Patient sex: M
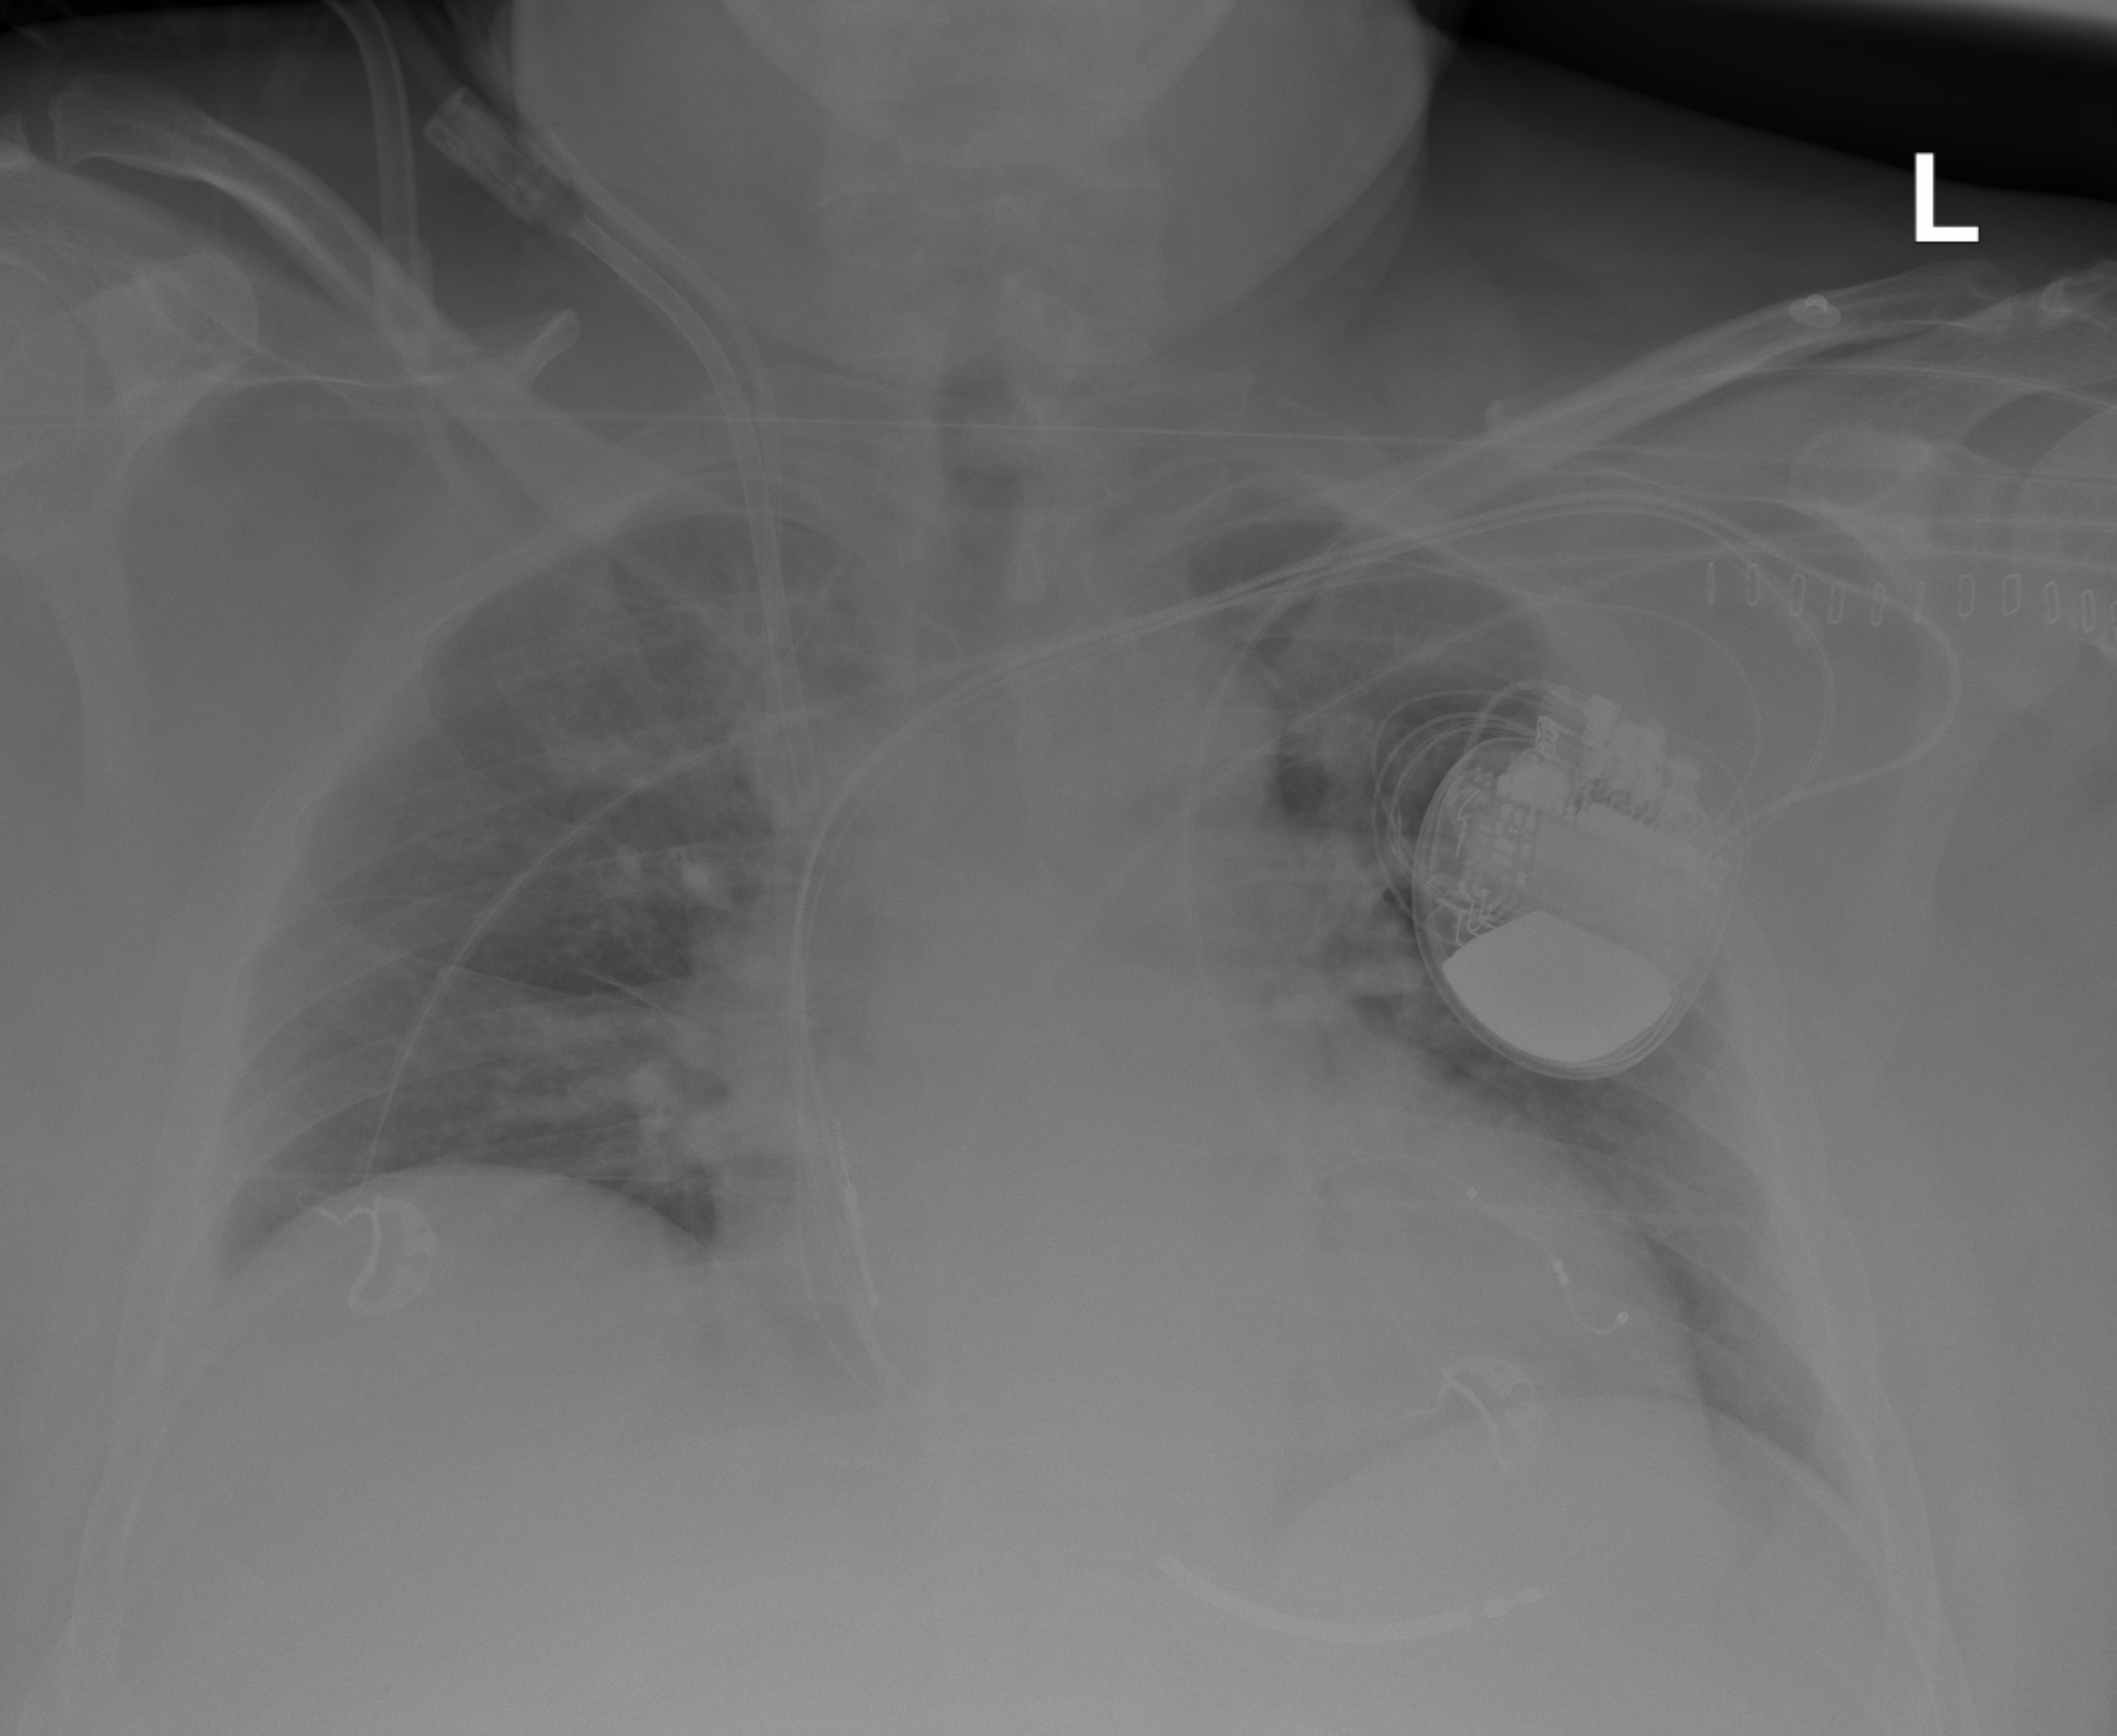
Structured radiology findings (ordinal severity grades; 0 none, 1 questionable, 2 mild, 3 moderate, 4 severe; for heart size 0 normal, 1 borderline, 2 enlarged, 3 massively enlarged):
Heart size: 2
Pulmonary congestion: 2
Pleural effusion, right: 0
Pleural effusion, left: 0
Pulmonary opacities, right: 2
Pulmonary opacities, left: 2
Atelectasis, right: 0
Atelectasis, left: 0